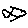
Label: fish